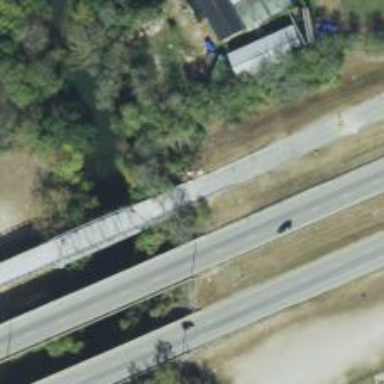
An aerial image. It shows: Historic bridge over tertiary road with asphalt surface. This bridge includes frontage road.